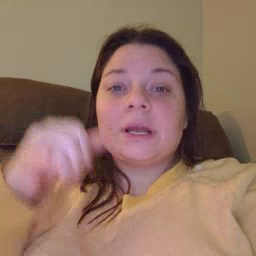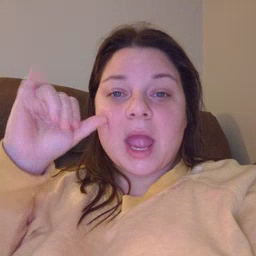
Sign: cow